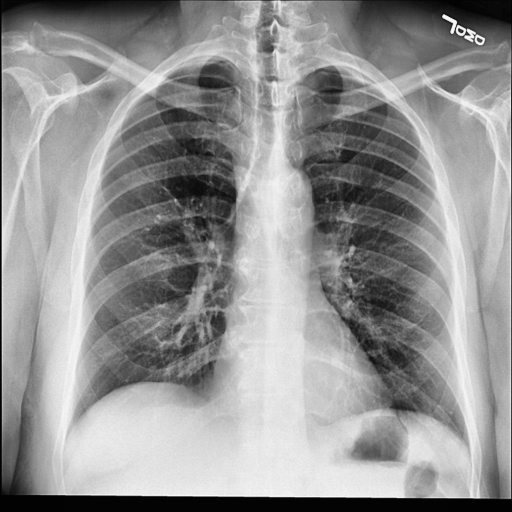
Finding: NORMAL